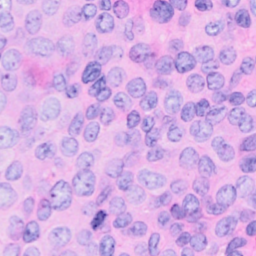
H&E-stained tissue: Breast